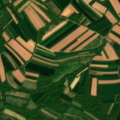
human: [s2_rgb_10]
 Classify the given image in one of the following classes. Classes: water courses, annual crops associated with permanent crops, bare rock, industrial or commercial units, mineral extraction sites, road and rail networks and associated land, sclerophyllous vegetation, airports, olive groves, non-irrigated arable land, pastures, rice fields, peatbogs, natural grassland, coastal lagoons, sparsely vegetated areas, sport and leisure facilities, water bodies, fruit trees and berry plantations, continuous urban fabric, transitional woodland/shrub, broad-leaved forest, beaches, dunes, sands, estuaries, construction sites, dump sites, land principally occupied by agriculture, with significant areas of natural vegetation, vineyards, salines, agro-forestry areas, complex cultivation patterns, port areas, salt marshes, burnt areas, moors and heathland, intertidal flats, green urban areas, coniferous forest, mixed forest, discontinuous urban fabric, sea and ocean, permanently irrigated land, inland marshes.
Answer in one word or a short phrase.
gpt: non-irrigated arable land, land principally occupied by agriculture, with significant areas of natural vegetation, broad-leaved forest